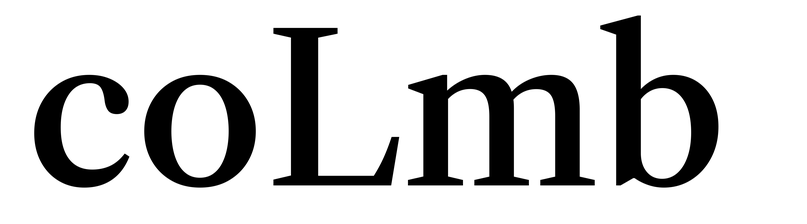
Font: LibreCaslonText_Medium